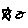
Label: star